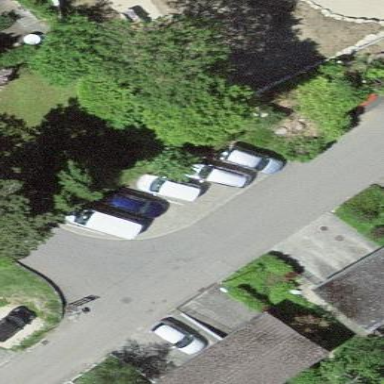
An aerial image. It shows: Parking lane with asphalt surface.